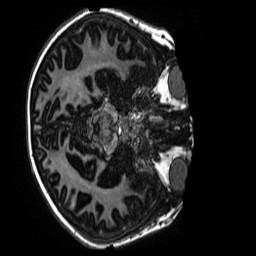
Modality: MP2RAGE
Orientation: axial
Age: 10
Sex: male
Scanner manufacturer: siemens
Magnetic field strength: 3 T
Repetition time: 4 s
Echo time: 0.00303 s